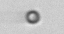
Label: nanoplankton_mix